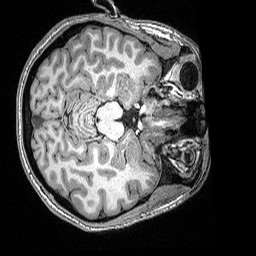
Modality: T1w
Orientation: axial